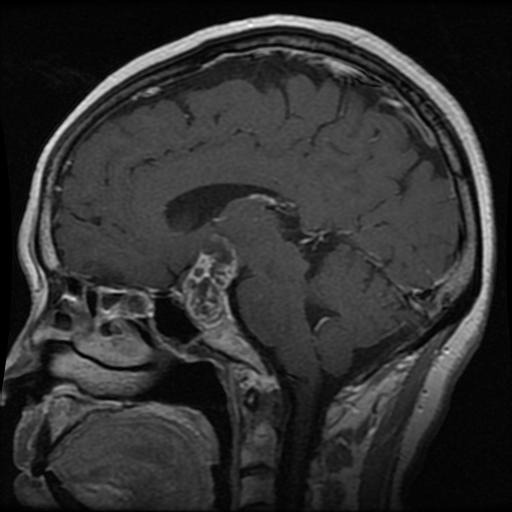
Label: pituitary